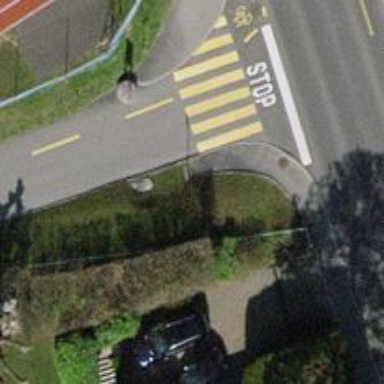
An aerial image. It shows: Marked crossing on the road.